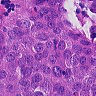
Metastatic tissue present: yes